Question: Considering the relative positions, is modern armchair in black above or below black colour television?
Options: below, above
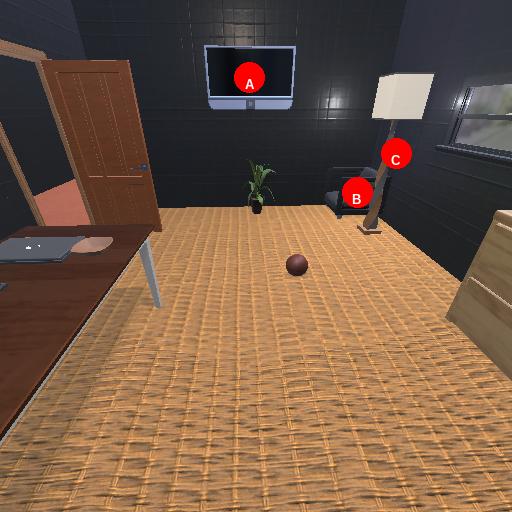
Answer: below